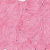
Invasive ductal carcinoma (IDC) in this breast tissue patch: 0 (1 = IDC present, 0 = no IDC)